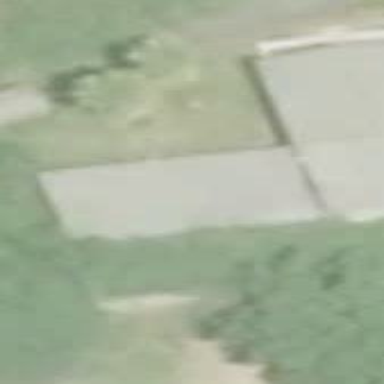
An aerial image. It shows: Shed building.